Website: home-depot
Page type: delivery-shipping
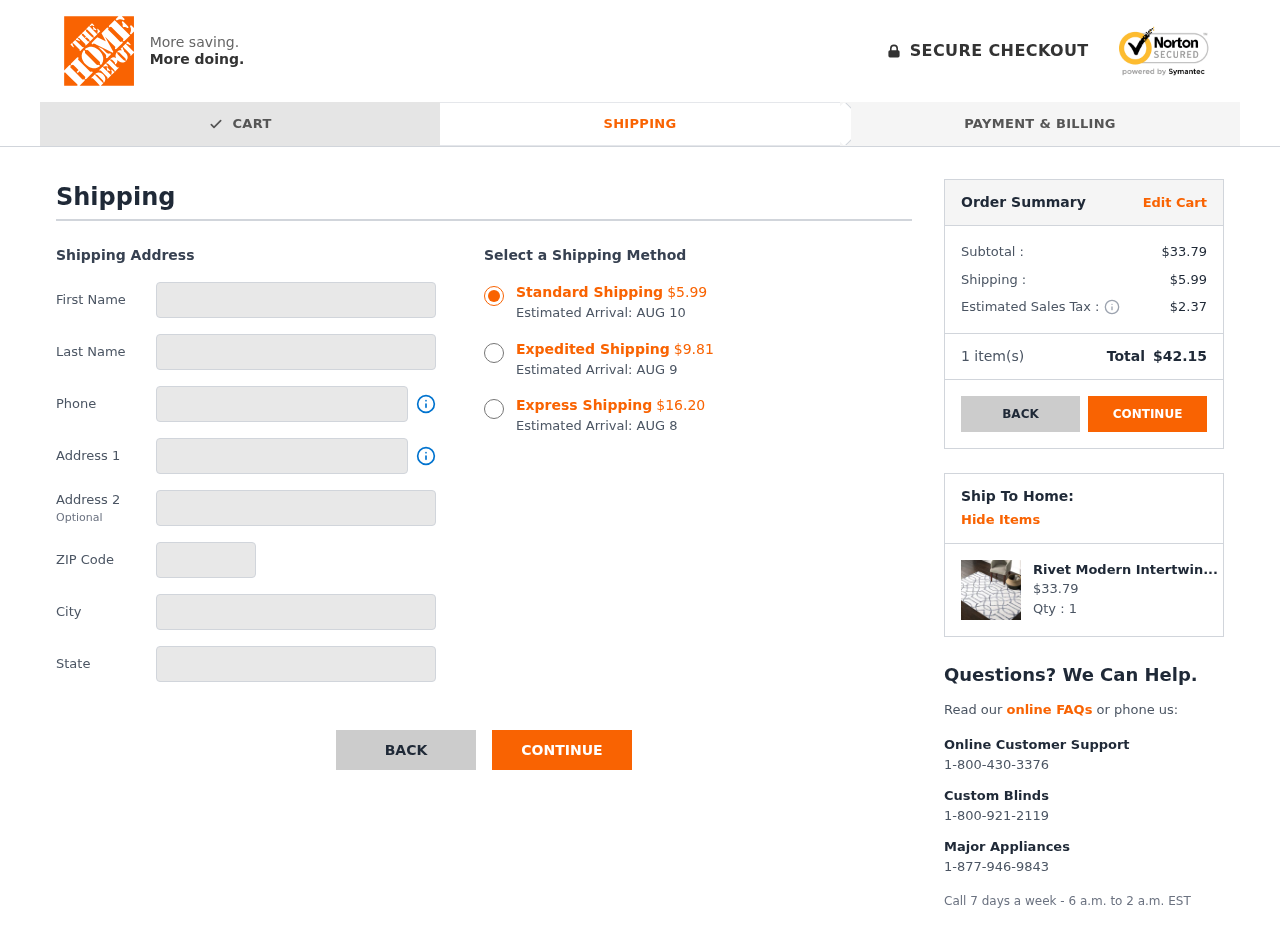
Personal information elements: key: PII_CITY
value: Port Lucasland
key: PII_FIRSTNAME
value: Karen
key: PII_LASTNAME
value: Zhang
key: PII_PHONE
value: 8718992924
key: PII_POSTCODE
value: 16951
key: PII_STATE
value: North Dakota
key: PII_STREET
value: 8823 Charles Corner
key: PII_STREET2
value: Apt. 130
Product elements: key: PRODUCT1_NAME
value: Rivet Modern Intertwined Wool Rug, 5' x 8', Silver
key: PRODUCT1_PRICE
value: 33.79
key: PRODUCT1_QUANTITY
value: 1
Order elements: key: ORDER_SHIPPING_COST_STANDARD
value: $5.99
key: ORDER_DELIVERY_DATE
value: AUG 10
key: ORDER_SHIPPING_COST_EXPEDITED
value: $9.81
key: ORDER_DELIVERY_DATE_EXPEDITED
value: AUG 9
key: ORDER_SHIPPING_COST_EXPRESS
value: $16.20
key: ORDER_DELIVERY_DATE_EXPRESS
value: AUG 8
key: ORDER_SUBTOTAL
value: $33.79
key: ORDER_SHIPPING_COST
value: $5.99
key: ORDER_TAX
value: $2.37
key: ORDER_NUM_ITEMS
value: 1
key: ORDER_TOTAL
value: $42.15